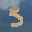
Label: 3